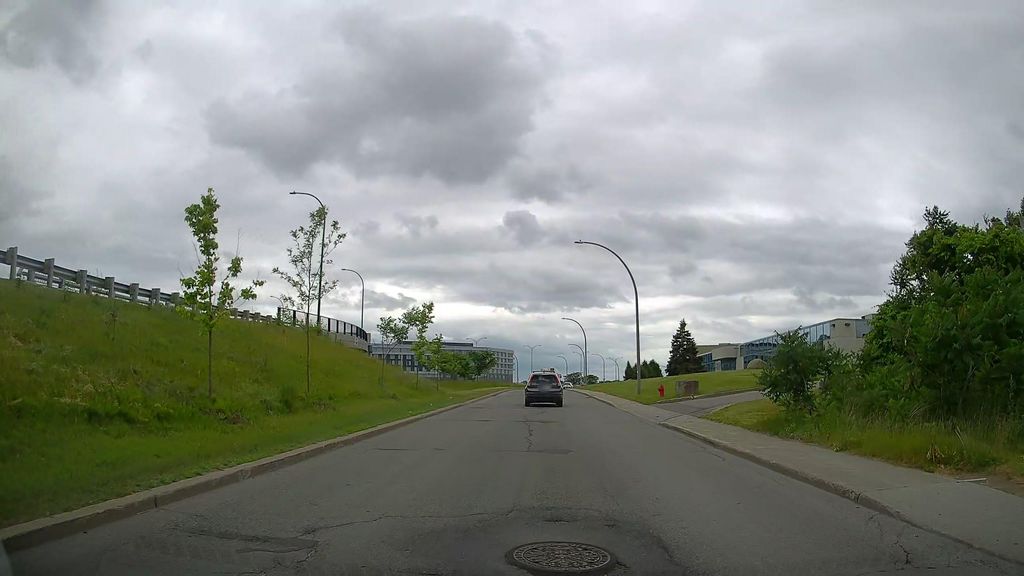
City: montreal